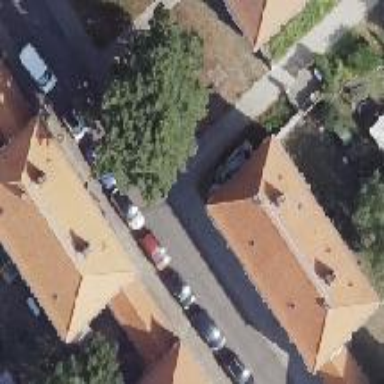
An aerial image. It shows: Hipped roof apartment building.